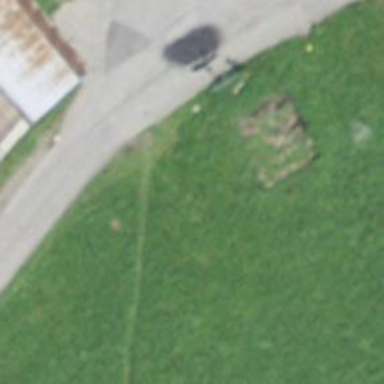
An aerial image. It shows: Path covered with grass.